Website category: movie
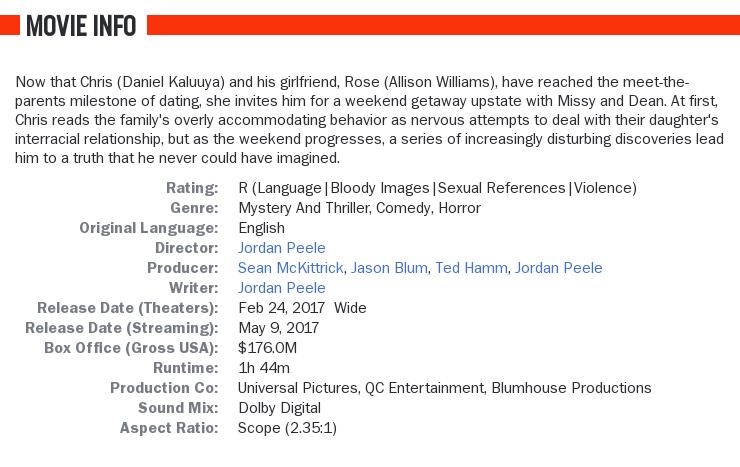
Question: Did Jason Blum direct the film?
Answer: no

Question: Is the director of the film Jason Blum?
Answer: no

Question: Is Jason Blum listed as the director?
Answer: no

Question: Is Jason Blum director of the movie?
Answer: no

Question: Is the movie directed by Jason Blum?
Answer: no

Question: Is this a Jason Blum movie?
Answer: no

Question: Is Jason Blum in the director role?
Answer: no

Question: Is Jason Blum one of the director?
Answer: no

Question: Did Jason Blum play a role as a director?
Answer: no

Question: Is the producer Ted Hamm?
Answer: yes

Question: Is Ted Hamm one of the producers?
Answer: yes

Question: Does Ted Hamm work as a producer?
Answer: yes

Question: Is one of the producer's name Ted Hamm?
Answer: yes

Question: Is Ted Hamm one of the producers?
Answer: yes

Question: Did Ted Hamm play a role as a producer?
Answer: yes

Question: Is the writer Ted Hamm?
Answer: no

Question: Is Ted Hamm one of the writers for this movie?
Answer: no

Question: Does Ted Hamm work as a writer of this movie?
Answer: no

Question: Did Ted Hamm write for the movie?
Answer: no

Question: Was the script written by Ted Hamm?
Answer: no

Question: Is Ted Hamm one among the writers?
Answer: no

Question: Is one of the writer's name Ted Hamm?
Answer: no

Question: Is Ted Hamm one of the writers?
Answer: no

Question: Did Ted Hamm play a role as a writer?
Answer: no

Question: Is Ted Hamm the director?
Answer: no

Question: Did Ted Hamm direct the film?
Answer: no

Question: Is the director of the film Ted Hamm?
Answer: no

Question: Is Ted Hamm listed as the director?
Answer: no

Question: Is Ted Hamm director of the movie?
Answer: no

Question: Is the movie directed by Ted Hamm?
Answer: no

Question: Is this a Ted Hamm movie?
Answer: no

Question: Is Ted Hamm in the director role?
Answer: no

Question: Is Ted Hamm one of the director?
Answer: no

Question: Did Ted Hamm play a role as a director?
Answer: no

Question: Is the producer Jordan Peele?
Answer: no

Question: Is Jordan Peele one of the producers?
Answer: no

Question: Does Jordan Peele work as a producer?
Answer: no

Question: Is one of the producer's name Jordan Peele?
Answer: no

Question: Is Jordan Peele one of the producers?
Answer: no

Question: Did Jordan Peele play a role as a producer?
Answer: no

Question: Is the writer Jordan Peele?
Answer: yes

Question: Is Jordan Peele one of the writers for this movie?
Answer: yes

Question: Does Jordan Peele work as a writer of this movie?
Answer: yes

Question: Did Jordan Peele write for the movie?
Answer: yes

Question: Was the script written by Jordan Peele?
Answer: yes

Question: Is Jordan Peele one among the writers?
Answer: yes

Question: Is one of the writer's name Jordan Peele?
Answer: yes

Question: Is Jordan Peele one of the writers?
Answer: yes

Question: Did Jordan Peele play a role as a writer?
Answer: yes

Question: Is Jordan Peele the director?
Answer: no

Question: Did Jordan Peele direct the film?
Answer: no

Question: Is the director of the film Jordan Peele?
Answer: no

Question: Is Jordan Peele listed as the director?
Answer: no

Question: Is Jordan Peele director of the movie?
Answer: no

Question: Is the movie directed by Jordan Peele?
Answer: no

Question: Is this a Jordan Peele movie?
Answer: no

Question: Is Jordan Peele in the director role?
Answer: no

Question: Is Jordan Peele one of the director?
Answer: no

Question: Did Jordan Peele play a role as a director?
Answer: no